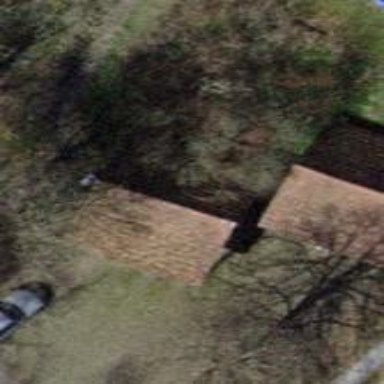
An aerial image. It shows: Group of garages.